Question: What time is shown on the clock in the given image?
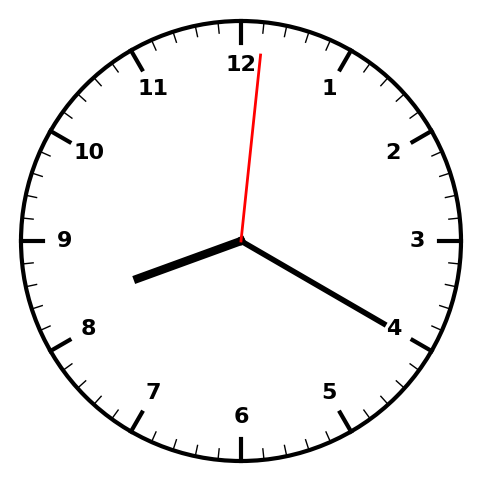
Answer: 08:20:01